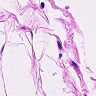
Metastatic tissue present: no